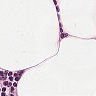
Metastatic tissue present: no